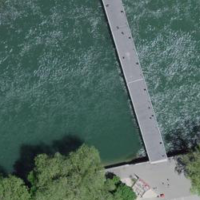
EUNIS habitat code: 15
Species observed at this site:
Corvus corone
Podiceps cristatus
Cyanistes caeruleus
Fulica atra
Anas platyrhynchos
Chloris chloris
Streptopelia decaocto
Corvus frugilegus
Ciconia ciconia
Passer domesticus
Fringilla coelebs
Coloeus monedula
Sylvia atricapilla
Carduelis carduelis
Turdus merula
Columba palumbus
Tachymarptis melba
Larus michahellis
Cygnus olor
Parus major
Hirundo rustica
Pica pica
Columba livia
Falco tinnunculus
Delichon urbicum
Periparus ater